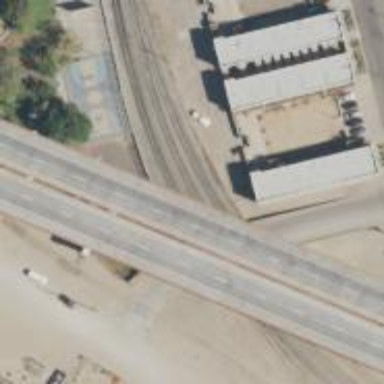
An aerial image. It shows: Railway yard used for servicing trains.